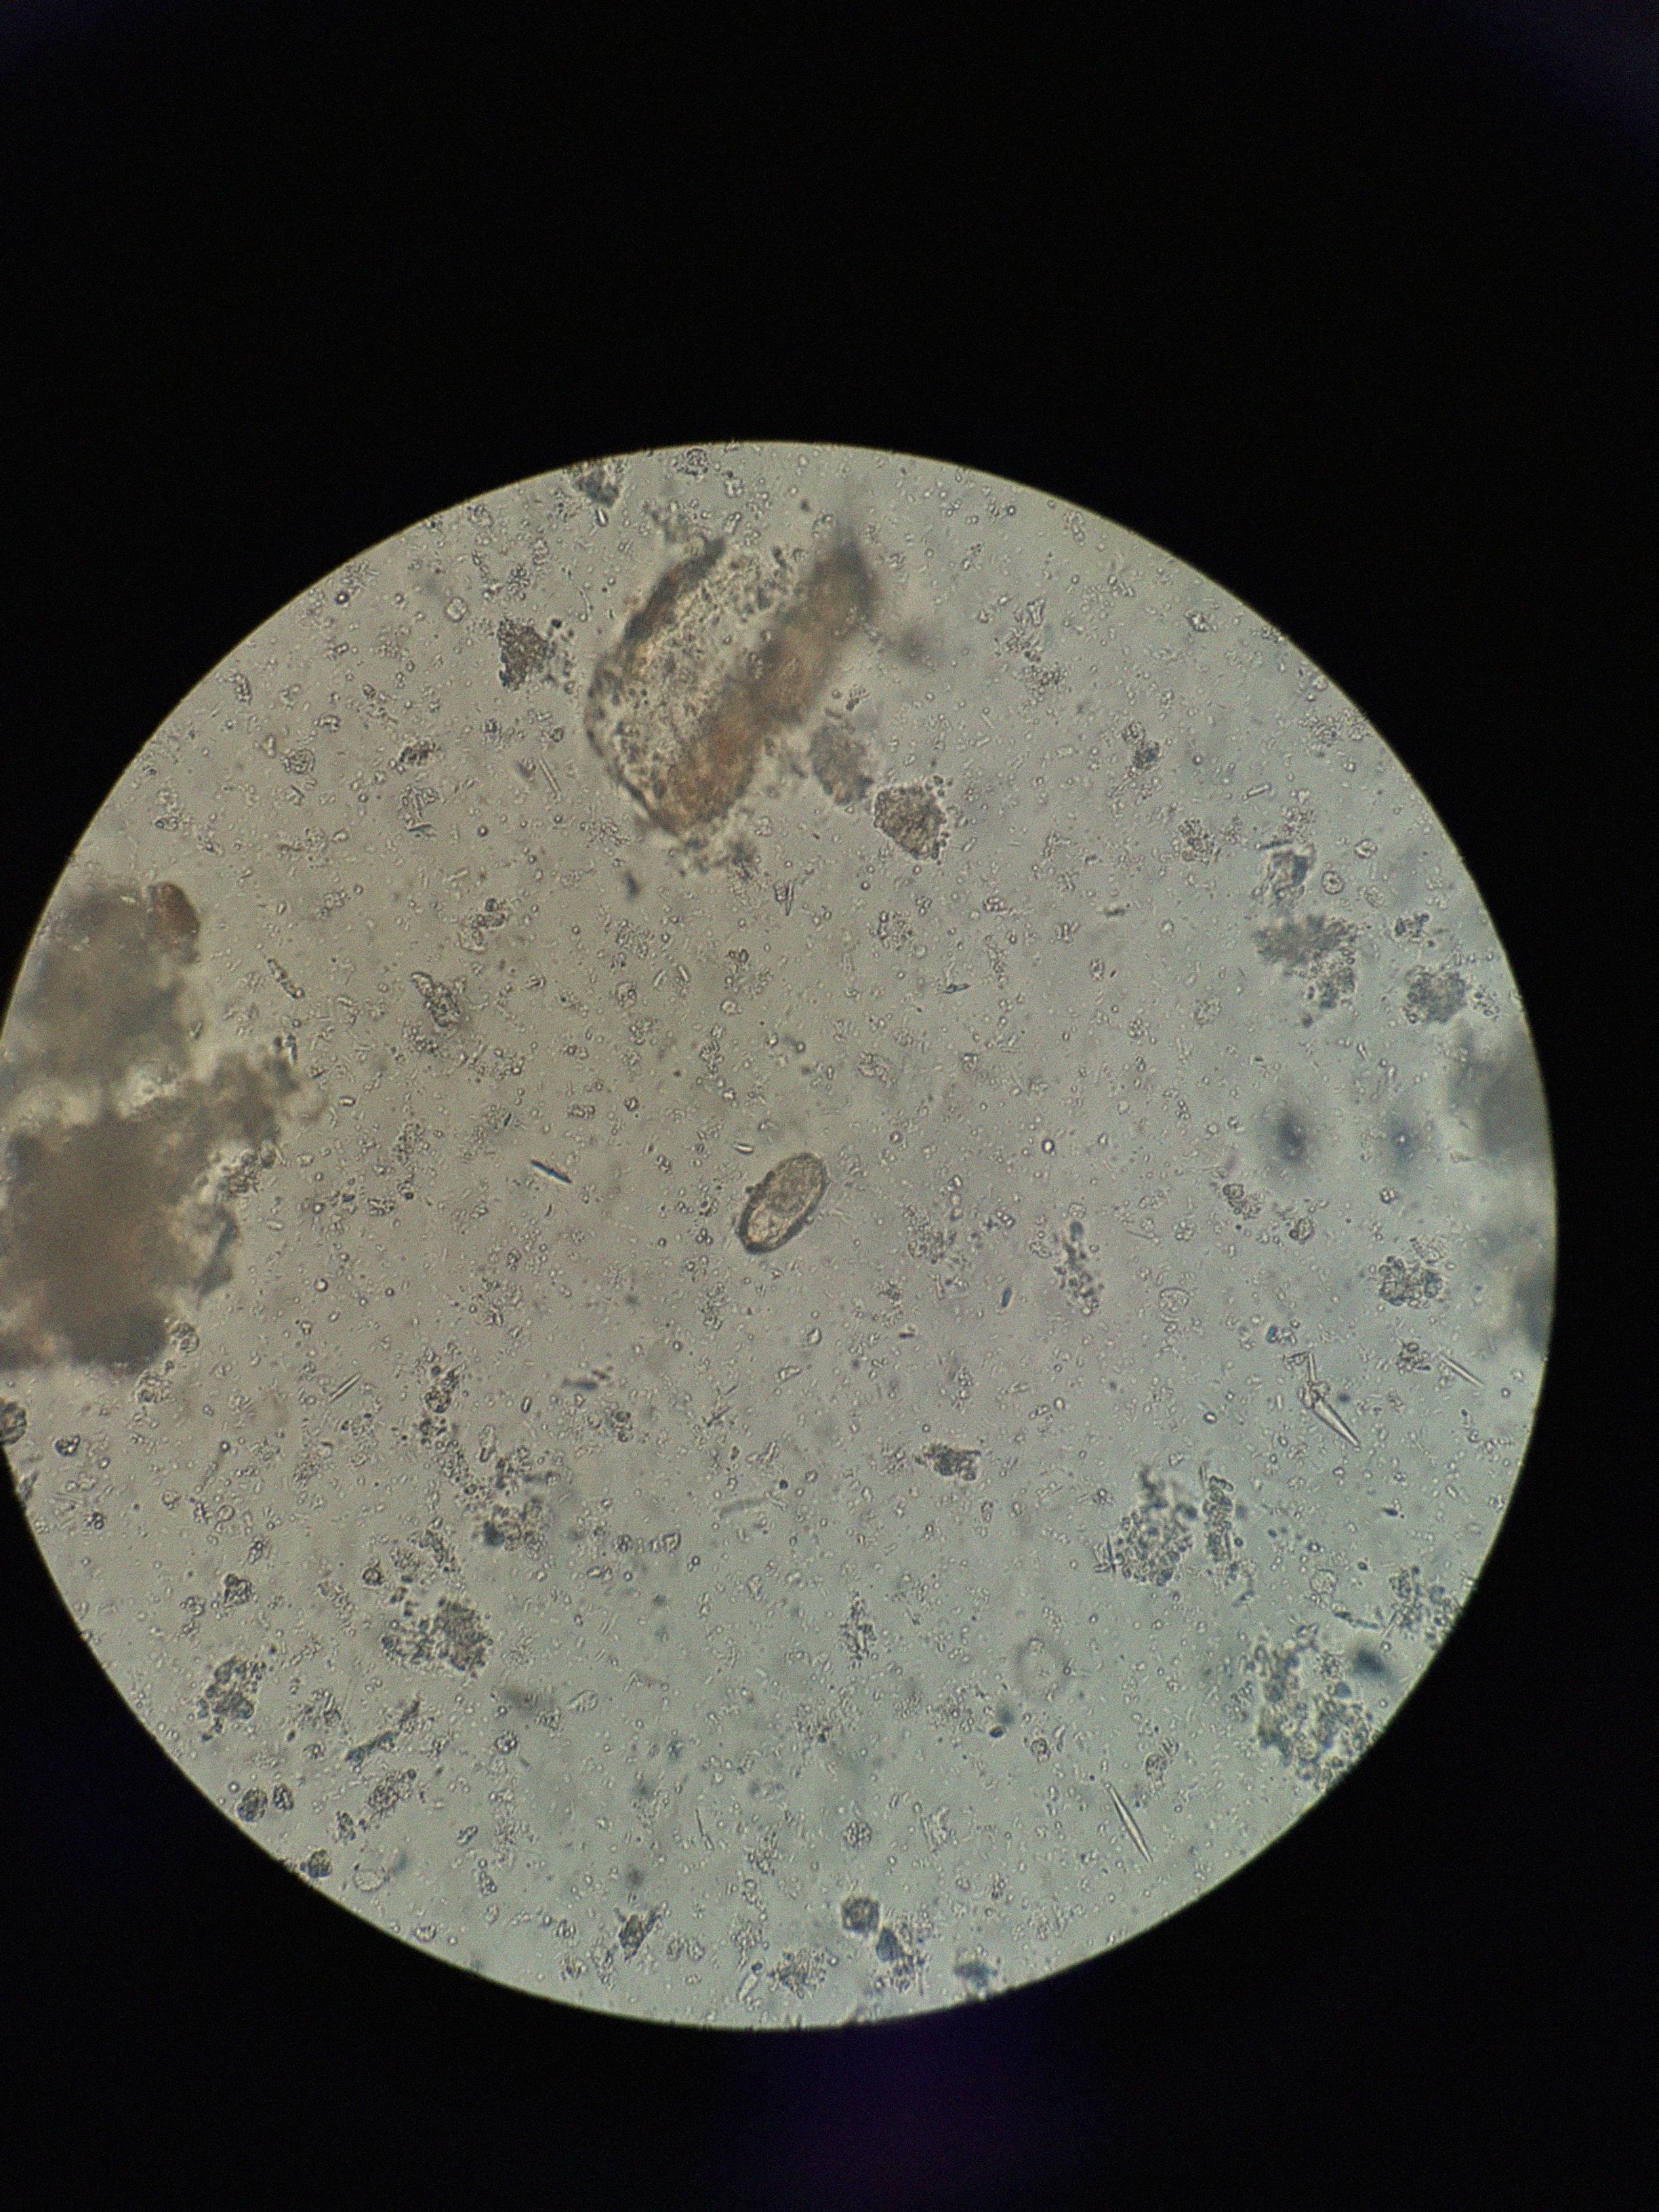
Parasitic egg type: Capillaria philippinensis